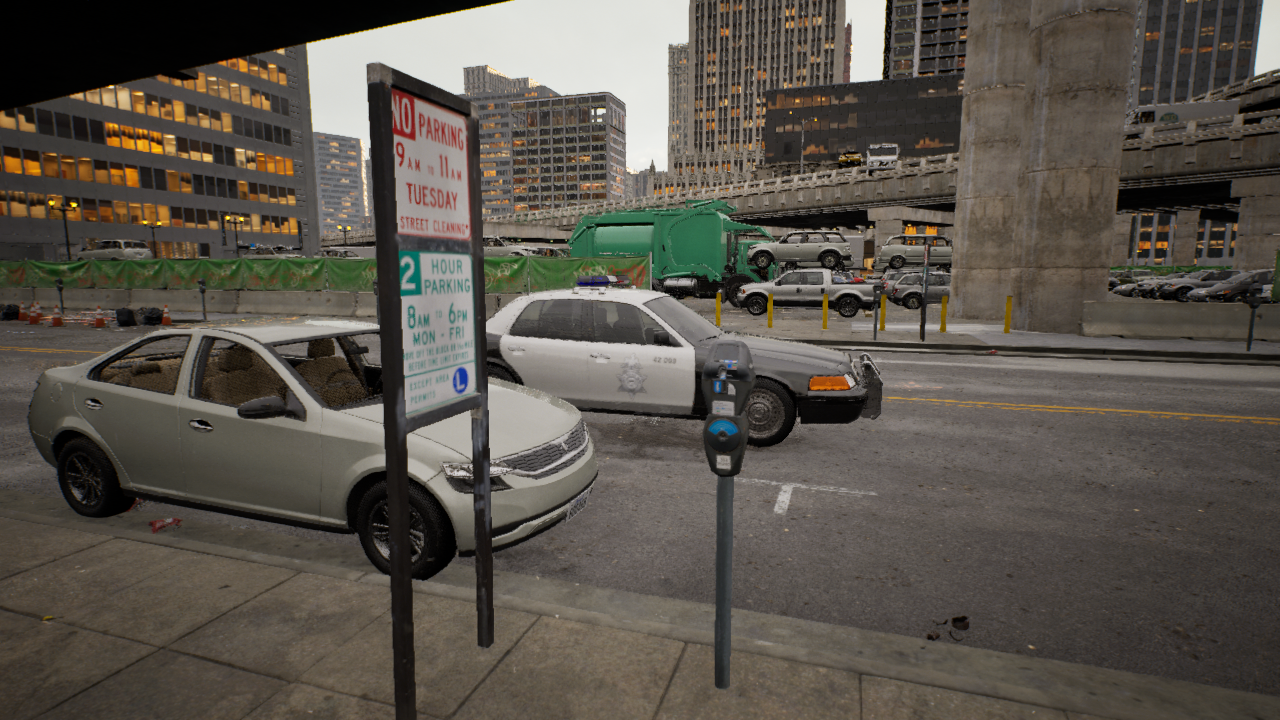
Venue: downtown
Lighting: golden hour
Vehicle rig: sedan